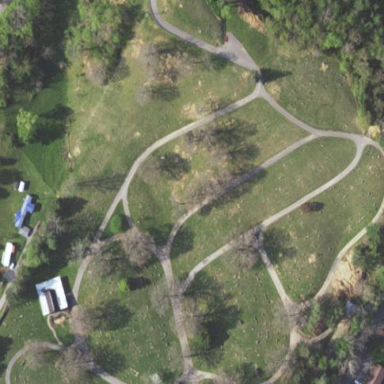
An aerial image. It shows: Cemetery.